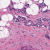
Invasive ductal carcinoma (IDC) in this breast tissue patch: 1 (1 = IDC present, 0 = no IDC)